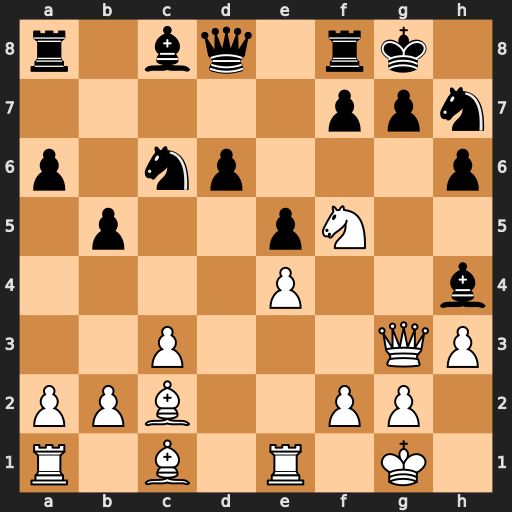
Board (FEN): r1bq1rk1/5ppn/p1np3p/1p2pN2/4P2b/2P3QP/PPB2PP1/R1B1R1K1
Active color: w
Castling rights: -
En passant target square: -
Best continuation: Qxg7#